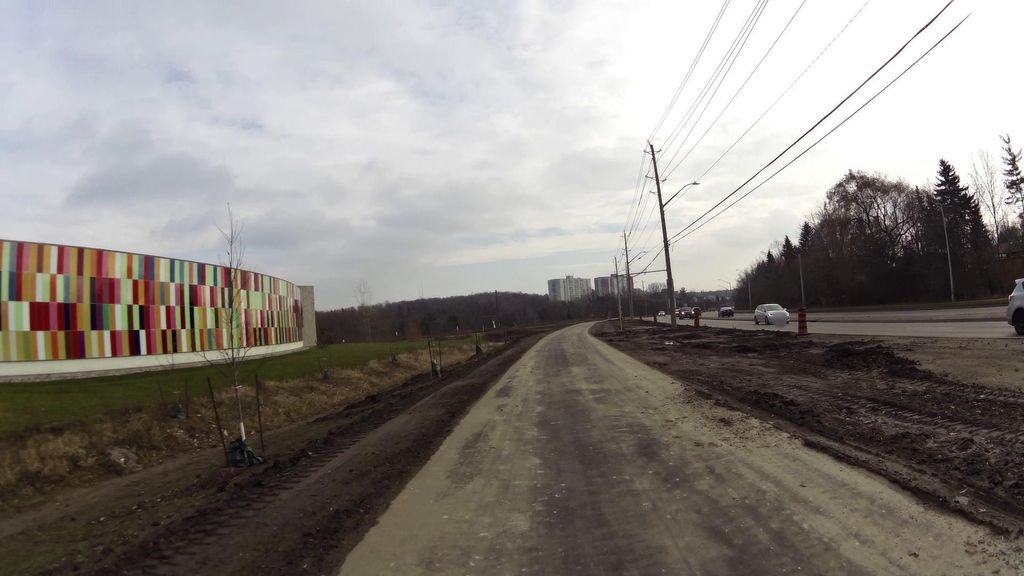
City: kitchener-waterloo